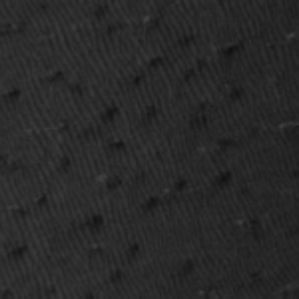
Label: frost